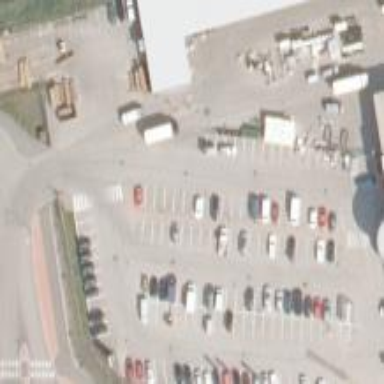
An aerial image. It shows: Parking area.